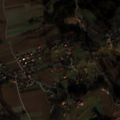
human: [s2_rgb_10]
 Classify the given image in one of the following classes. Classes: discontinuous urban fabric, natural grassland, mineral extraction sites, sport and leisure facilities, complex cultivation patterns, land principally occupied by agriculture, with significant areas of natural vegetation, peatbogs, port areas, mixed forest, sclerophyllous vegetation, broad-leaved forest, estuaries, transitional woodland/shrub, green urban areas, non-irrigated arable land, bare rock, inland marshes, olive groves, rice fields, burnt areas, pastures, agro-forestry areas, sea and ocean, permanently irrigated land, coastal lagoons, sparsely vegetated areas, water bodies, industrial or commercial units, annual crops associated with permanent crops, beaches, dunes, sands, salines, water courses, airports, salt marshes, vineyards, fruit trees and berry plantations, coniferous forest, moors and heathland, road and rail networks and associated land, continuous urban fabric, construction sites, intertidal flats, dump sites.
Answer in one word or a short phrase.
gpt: discontinuous urban fabric, non-irrigated arable land, complex cultivation patterns, land principally occupied by agriculture, with significant areas of natural vegetation, mixed forest